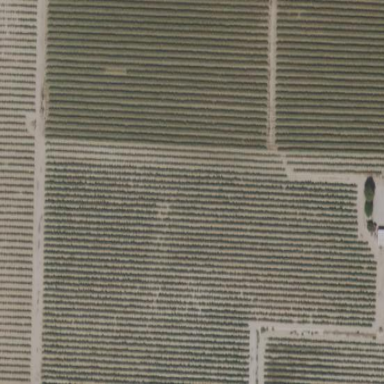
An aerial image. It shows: Beautiful vineyard in the countryside.